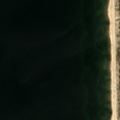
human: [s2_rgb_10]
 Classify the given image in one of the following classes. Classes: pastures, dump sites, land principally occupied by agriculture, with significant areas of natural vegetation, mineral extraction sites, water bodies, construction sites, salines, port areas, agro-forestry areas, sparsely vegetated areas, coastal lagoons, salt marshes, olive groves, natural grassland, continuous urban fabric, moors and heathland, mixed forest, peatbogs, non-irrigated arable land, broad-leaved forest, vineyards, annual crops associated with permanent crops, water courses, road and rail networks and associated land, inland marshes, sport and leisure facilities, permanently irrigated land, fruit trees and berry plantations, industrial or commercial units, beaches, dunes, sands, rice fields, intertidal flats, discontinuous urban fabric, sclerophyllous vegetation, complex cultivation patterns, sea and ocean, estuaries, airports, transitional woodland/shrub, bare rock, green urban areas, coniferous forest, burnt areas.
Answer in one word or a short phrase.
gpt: beaches, dunes, sands, sea and ocean